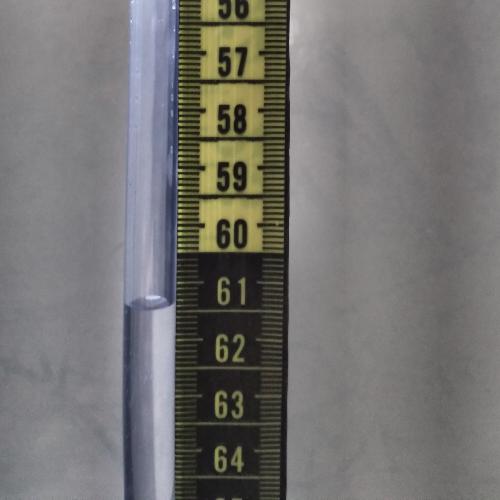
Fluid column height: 61.4 cm